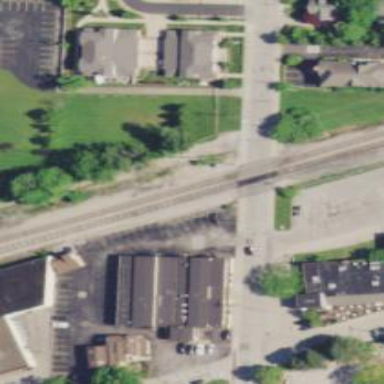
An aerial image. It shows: Railway siding for service.